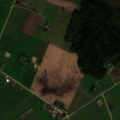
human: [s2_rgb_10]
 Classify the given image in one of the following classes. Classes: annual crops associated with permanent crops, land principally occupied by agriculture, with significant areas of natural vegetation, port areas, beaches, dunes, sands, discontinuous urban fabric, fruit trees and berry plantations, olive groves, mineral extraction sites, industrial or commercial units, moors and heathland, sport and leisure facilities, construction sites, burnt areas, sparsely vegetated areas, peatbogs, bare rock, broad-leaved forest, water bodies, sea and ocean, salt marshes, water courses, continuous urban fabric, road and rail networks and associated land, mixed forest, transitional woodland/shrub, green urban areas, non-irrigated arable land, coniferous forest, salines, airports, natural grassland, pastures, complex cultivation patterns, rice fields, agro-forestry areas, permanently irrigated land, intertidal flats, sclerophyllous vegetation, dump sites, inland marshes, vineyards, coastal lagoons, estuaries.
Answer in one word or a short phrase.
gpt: non-irrigated arable land, pastures, complex cultivation patterns, mixed forest